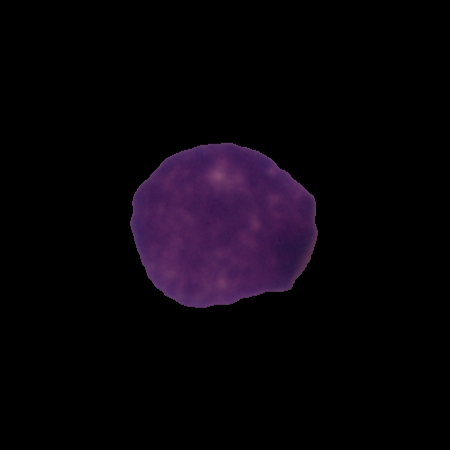
Label: cancer